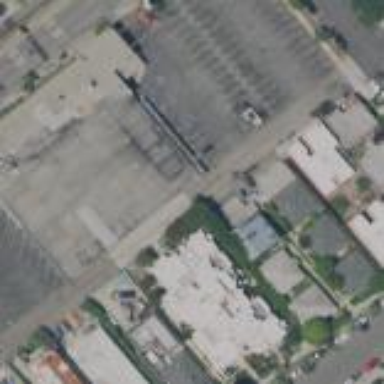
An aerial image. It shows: Building that houses bowling alley.